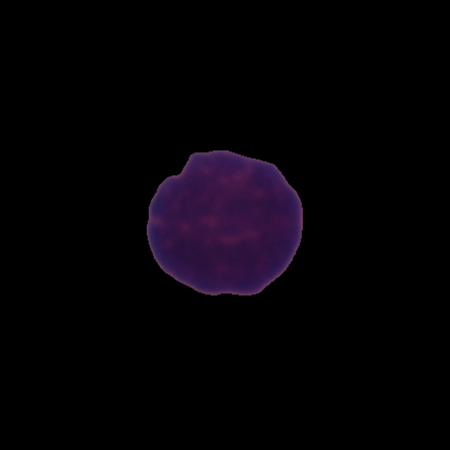
Label: healthy